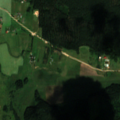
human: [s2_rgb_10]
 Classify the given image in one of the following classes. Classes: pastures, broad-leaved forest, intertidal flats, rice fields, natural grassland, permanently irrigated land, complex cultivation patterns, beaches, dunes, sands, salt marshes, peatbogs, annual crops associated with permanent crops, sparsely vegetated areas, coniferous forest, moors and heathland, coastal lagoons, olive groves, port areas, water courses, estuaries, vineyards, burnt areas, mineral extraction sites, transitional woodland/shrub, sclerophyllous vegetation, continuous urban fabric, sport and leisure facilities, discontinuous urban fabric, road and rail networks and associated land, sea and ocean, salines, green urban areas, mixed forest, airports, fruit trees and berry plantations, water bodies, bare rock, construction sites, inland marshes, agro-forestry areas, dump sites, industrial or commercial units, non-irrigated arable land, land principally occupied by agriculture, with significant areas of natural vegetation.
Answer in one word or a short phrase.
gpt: pastures, complex cultivation patterns, coniferous forest